Interaction volume radius: 5 \u00c5
Interaction volume height: 30 \u00c5
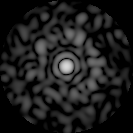
Disorder parameter: 0.8202